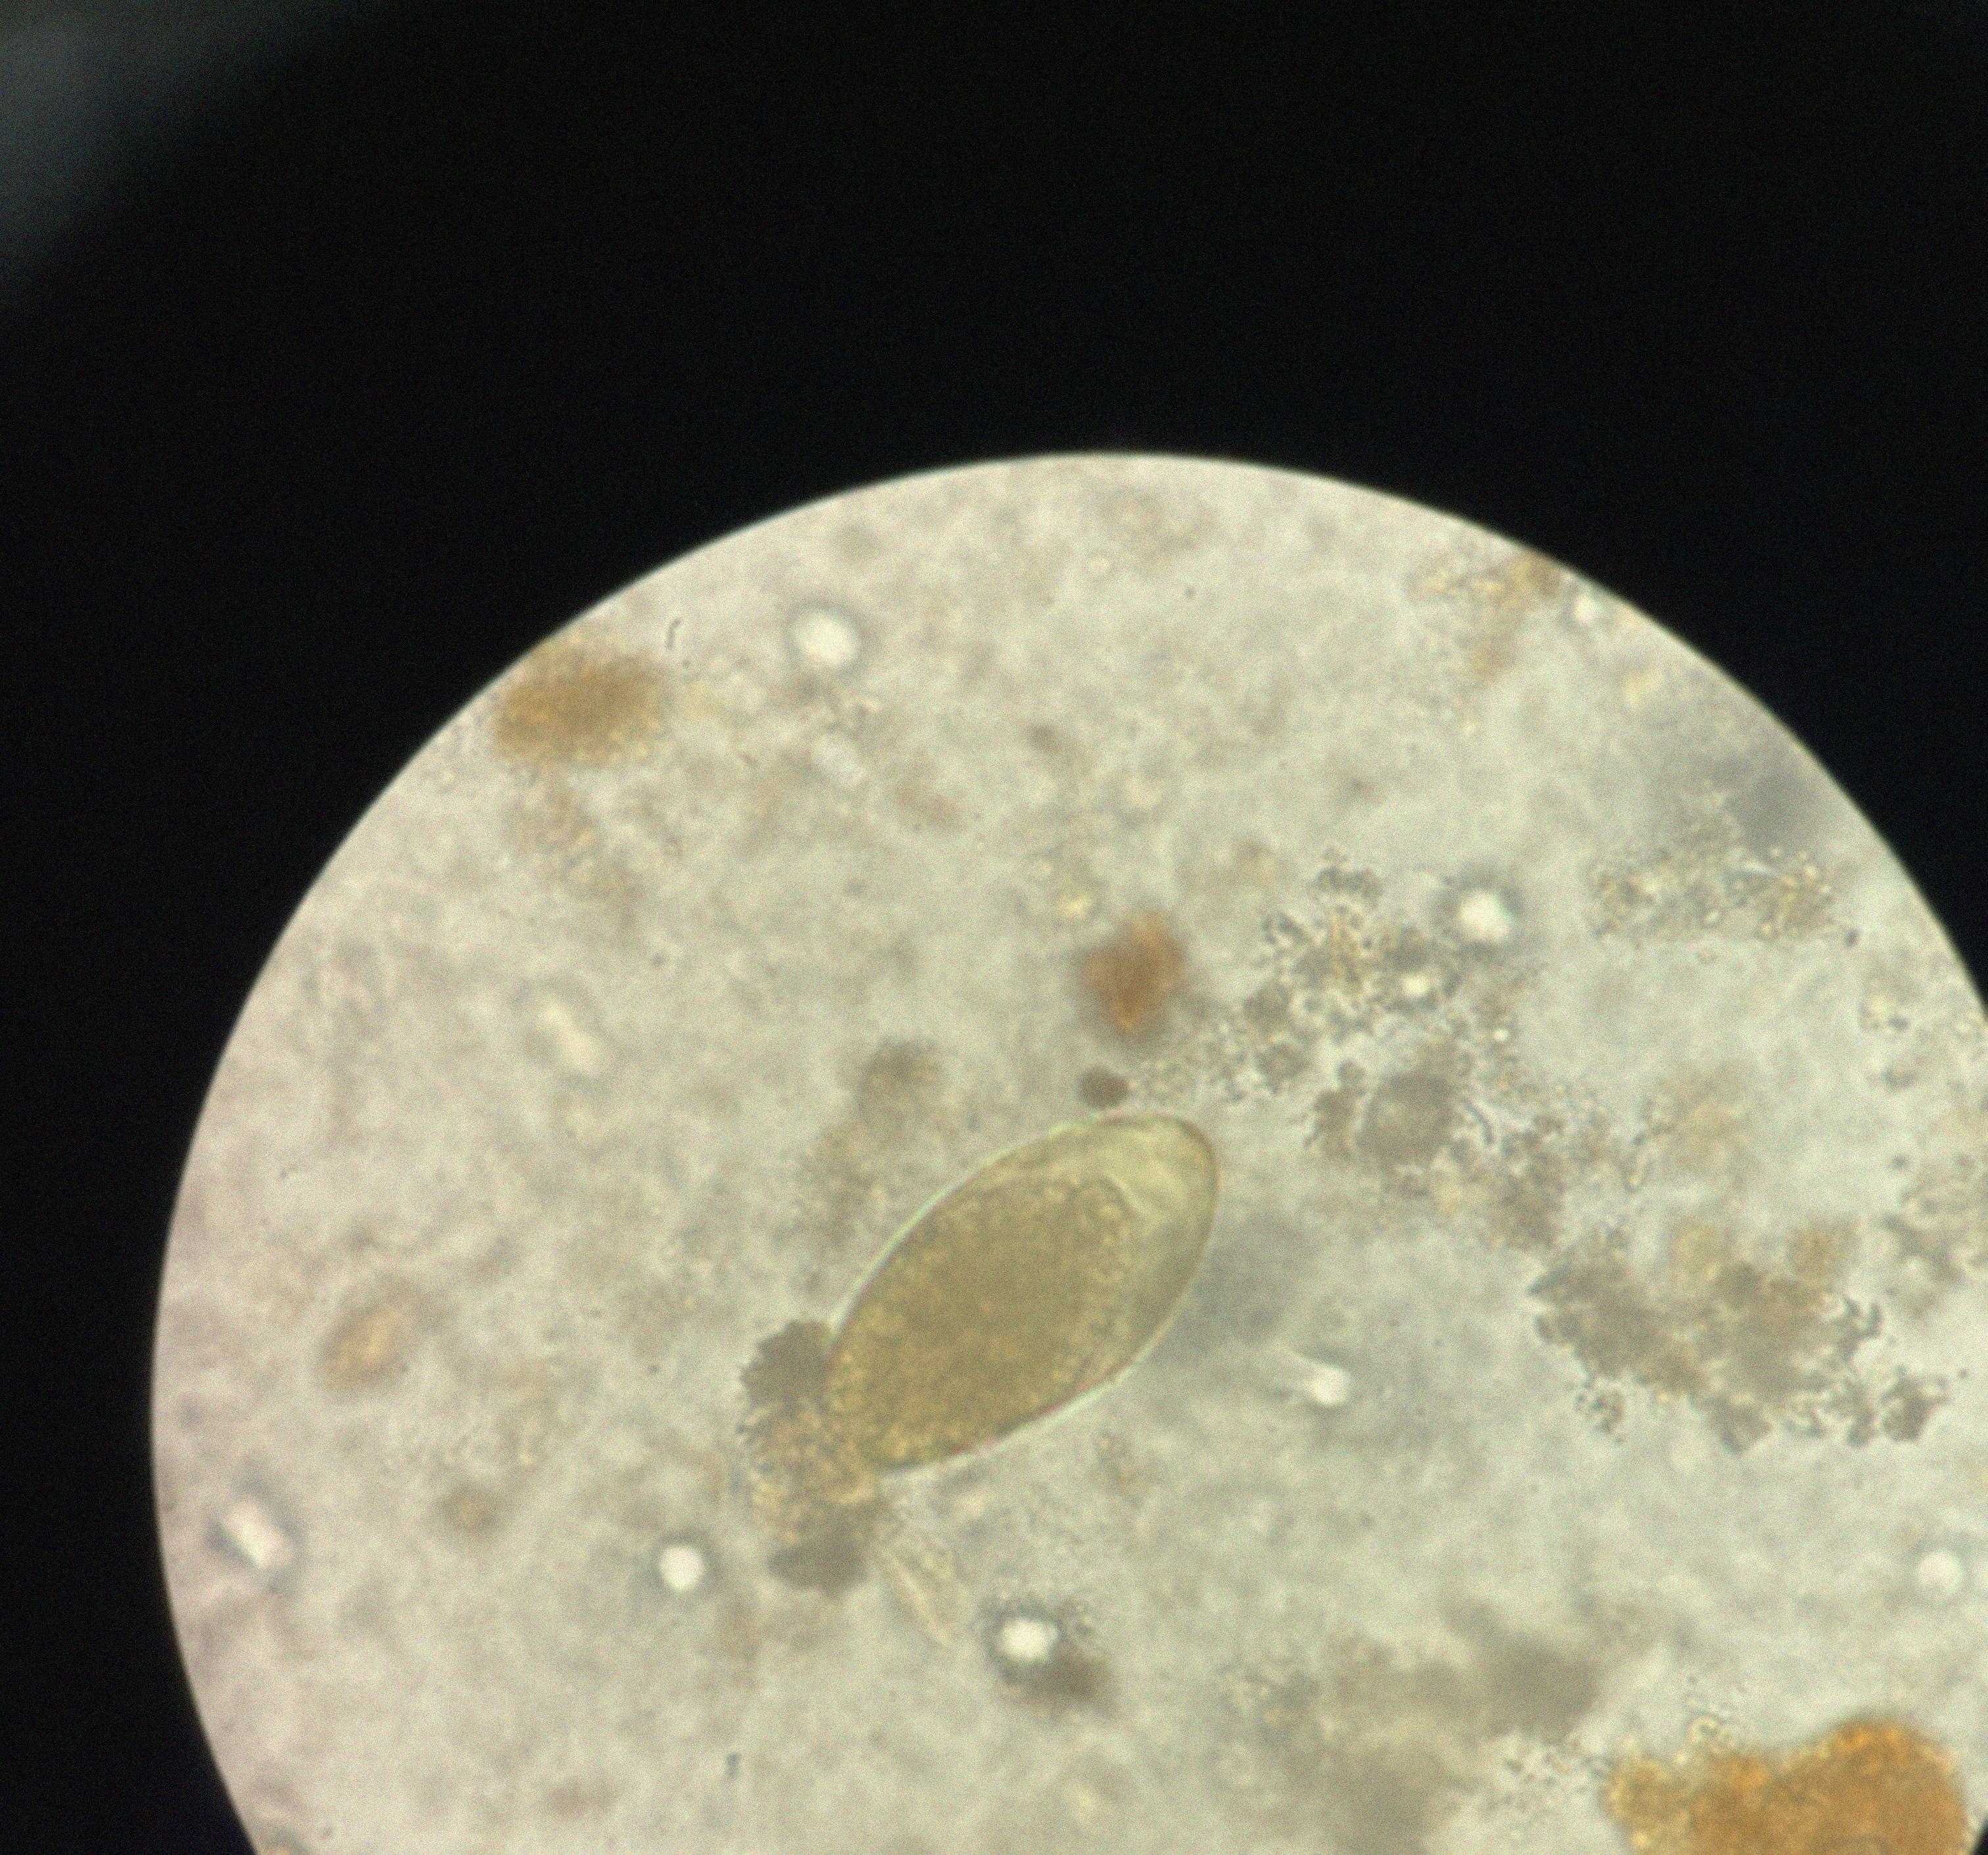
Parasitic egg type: Fasciolopsis buski